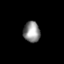
Tissue: lung
Cell type: Endothelial cells
Senescence score: 0.57
Nuclear area (px): 337
Mean DAPI intensity: 141.454